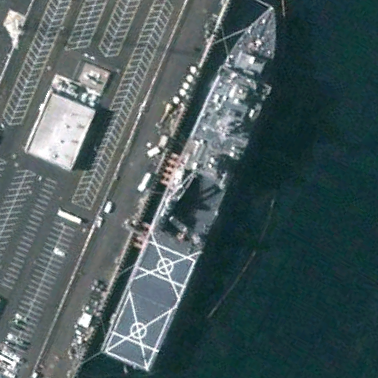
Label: combat